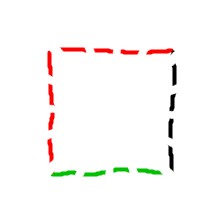
Shape: square